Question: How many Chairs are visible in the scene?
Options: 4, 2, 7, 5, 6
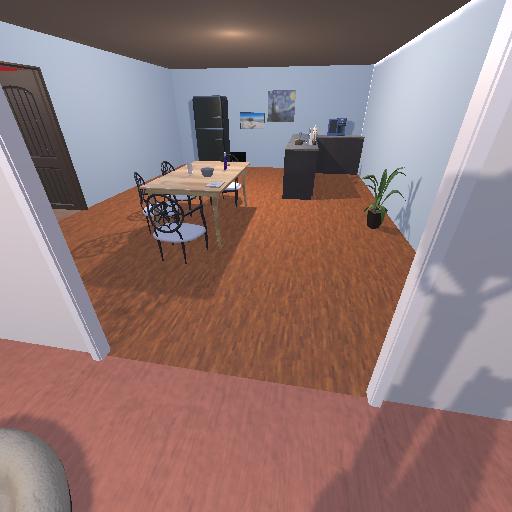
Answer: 4